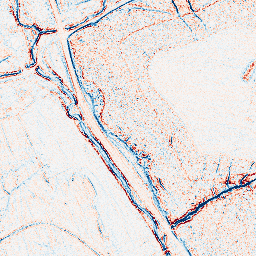
Category: edge_preserving
Decomposition family: bilateral
Decomposition parameters: d: 5
sigma_color: 150
sigma_space: 25
Upsampling method: bicubic
Upsampling parameters: scale: 8
Upsampling scale: 8